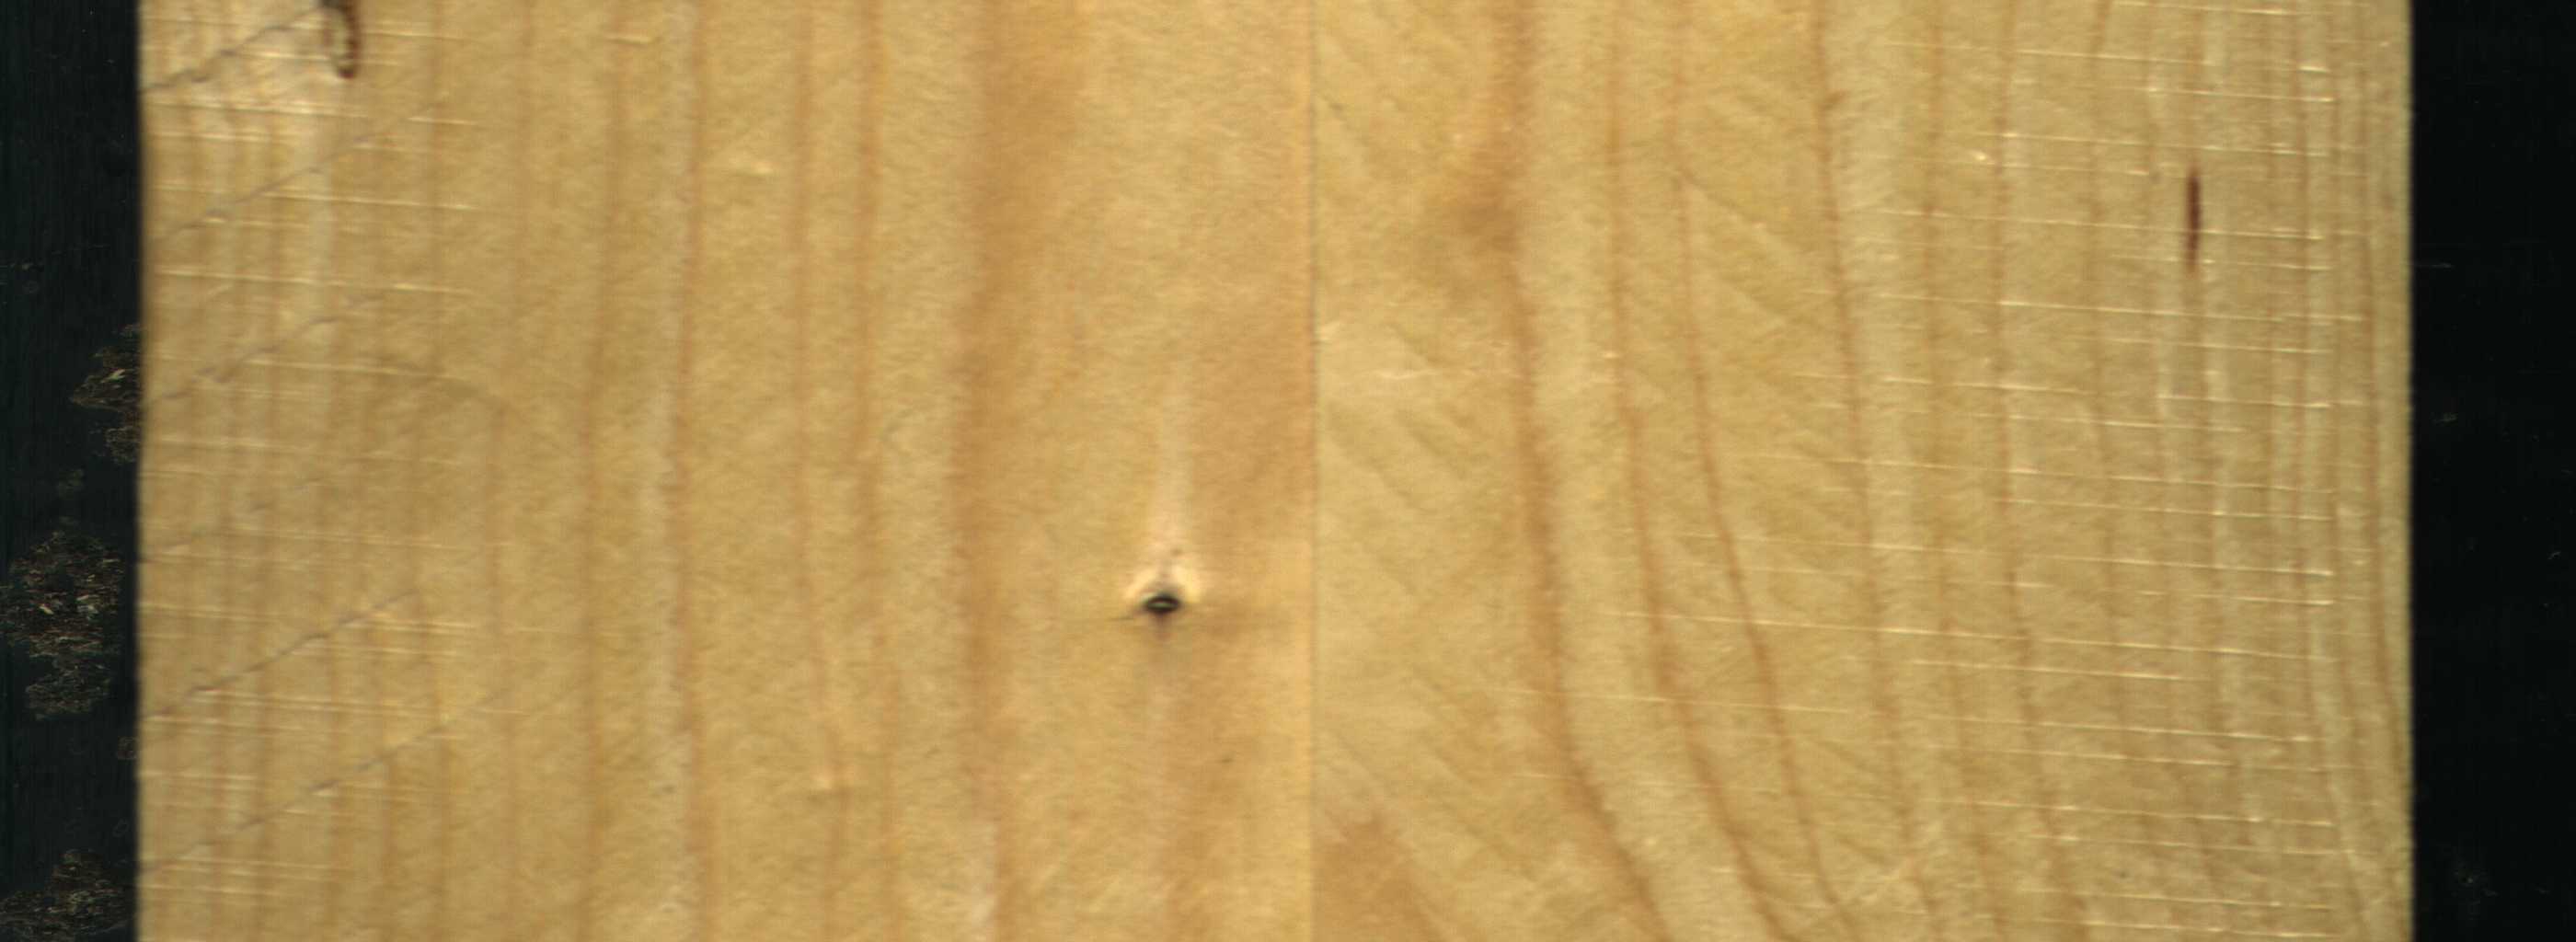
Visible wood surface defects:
resin
resin
Dead_Knot